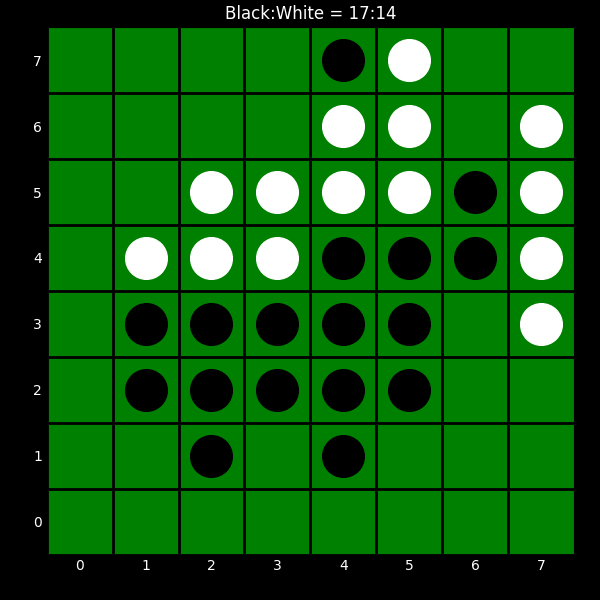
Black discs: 17
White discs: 14